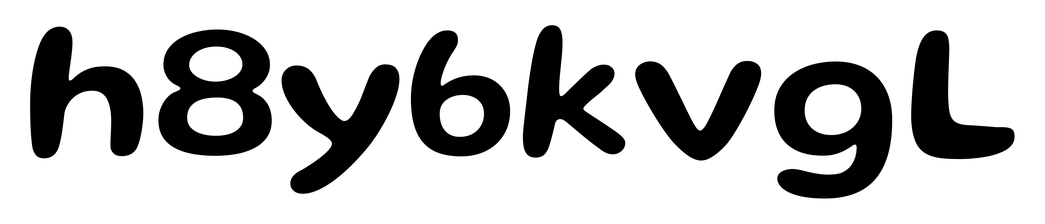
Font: Gluten_Medium